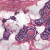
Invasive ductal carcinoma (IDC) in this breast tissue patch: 0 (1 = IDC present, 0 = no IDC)